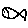
Label: fish